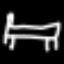
Label: bed